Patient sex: F
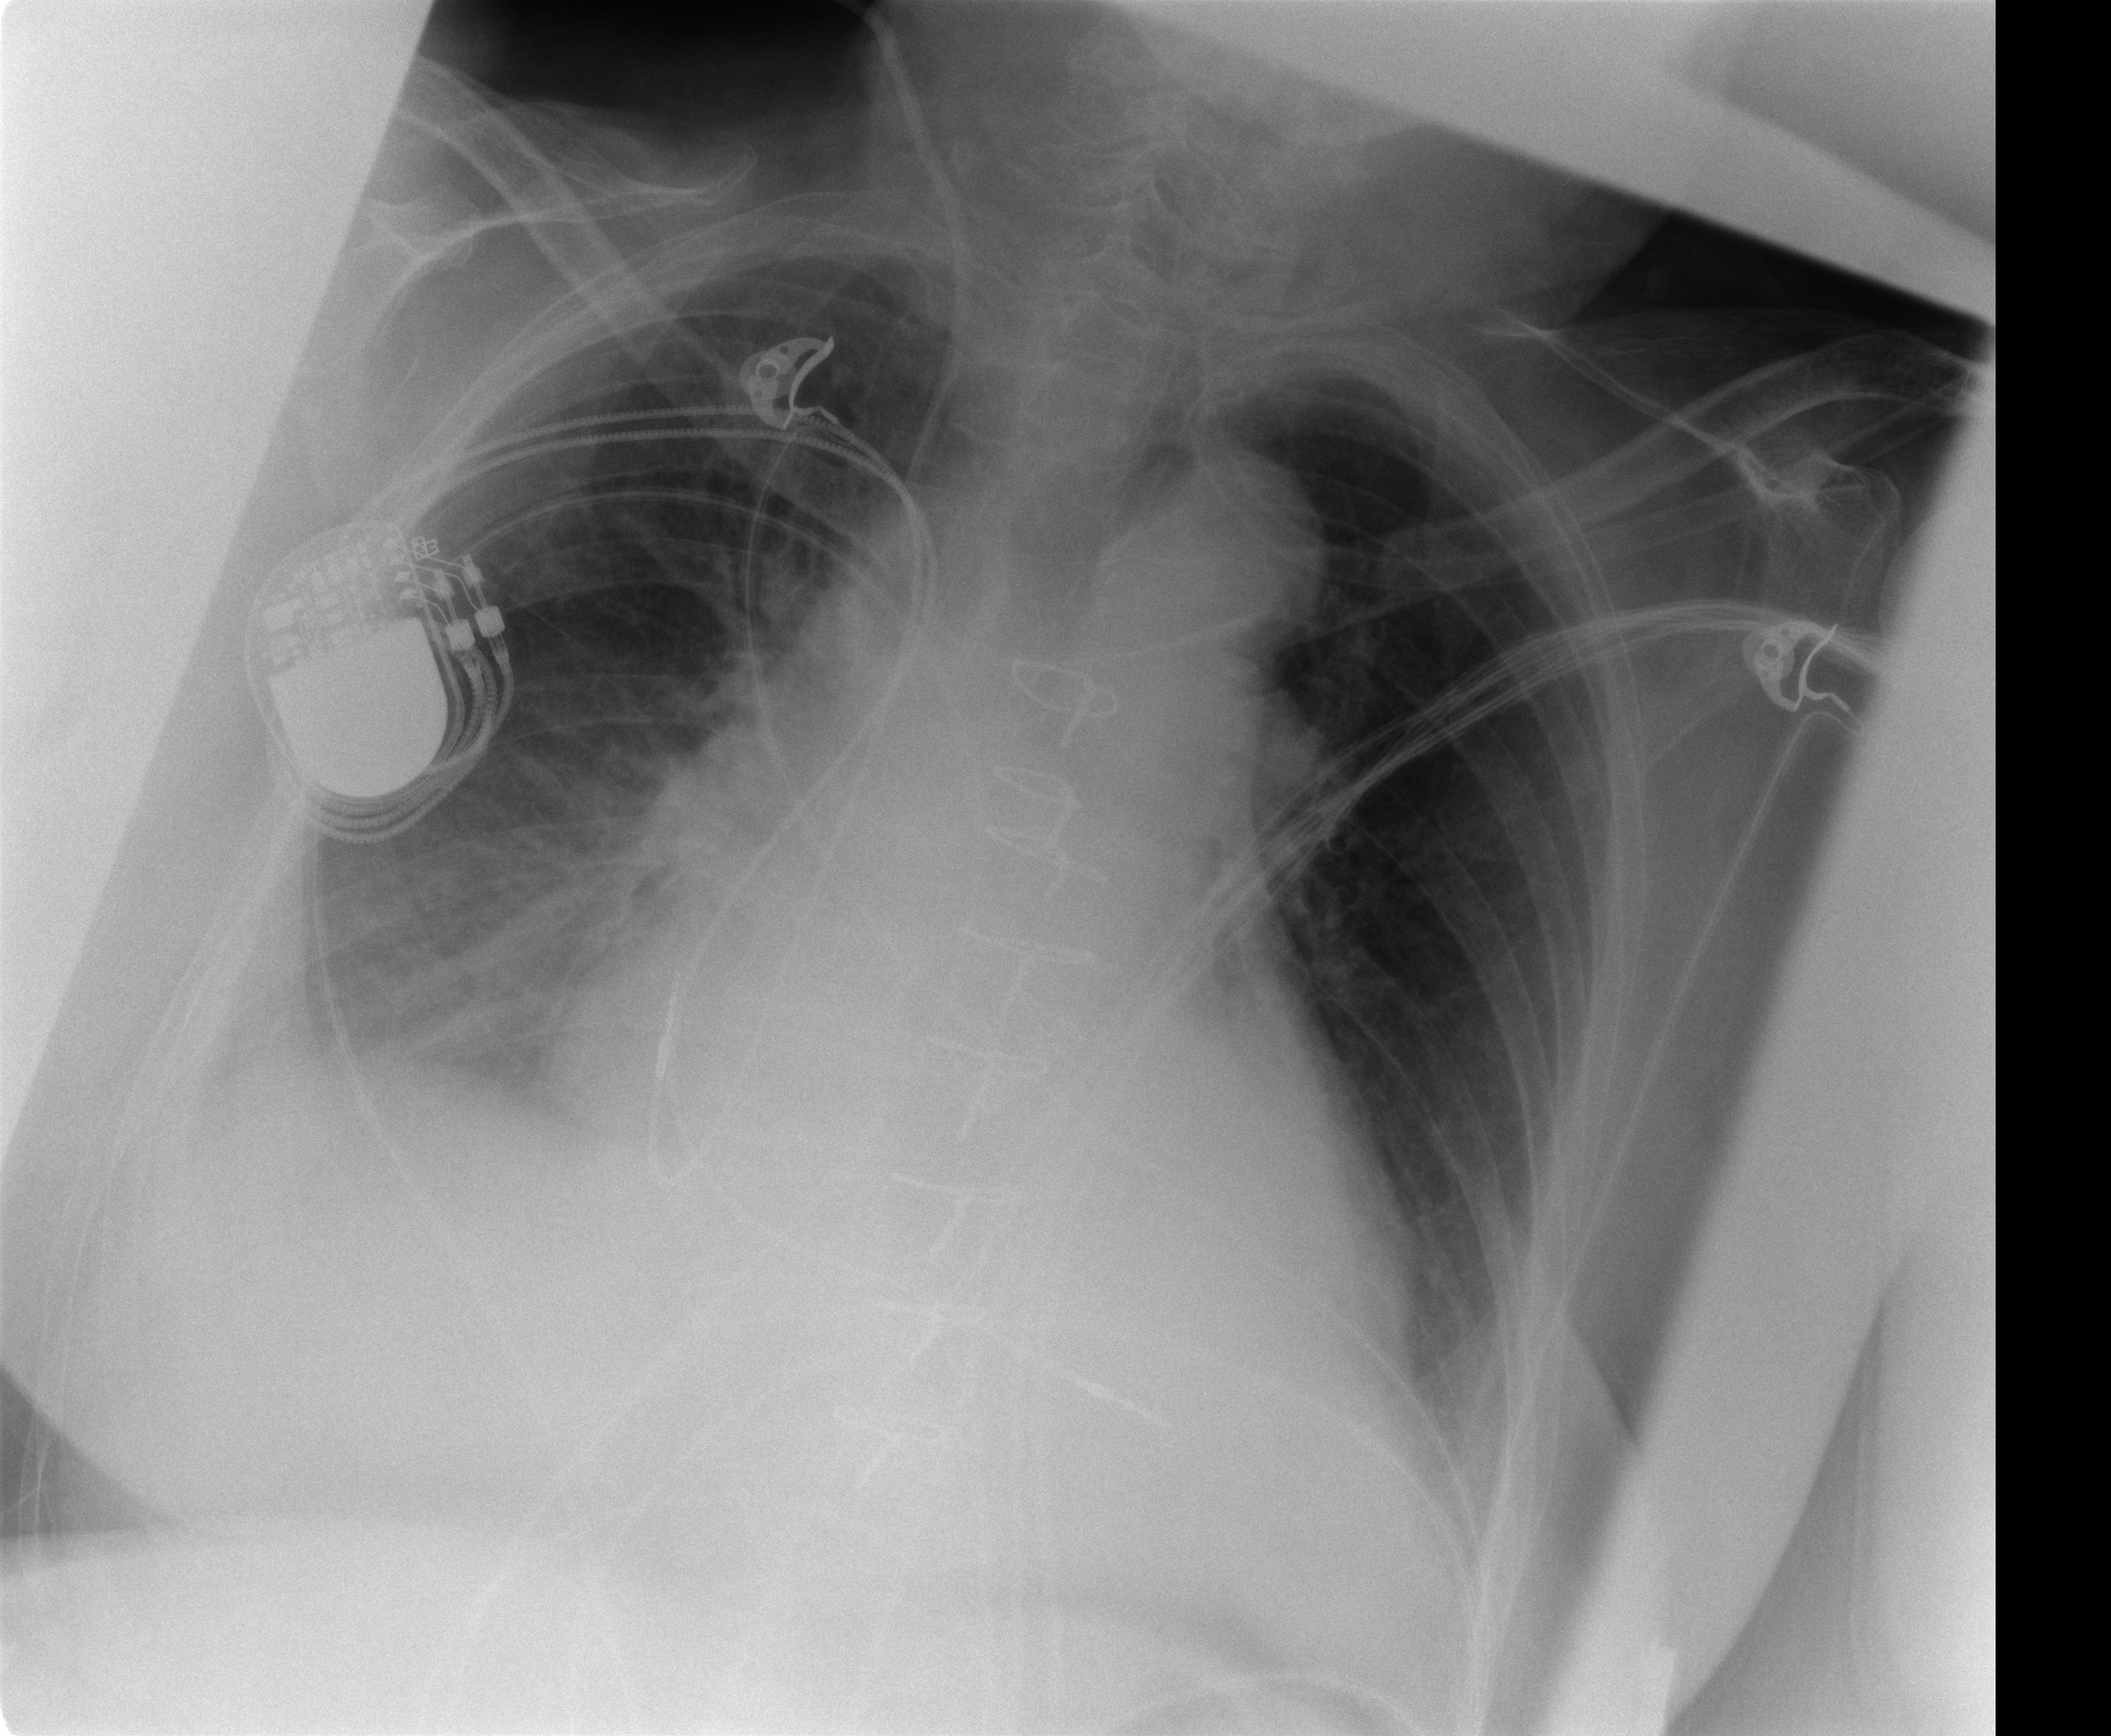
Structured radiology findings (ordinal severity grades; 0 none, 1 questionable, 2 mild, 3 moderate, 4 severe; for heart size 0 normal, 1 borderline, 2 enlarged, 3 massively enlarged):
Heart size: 2
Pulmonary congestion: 1
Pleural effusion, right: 2
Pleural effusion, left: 1
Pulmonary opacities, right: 0
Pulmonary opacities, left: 0
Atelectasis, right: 2
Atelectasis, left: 2